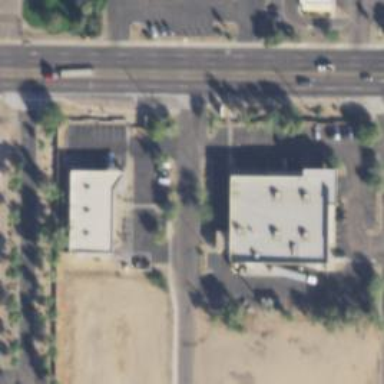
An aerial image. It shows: Pharmacy providing healthcare services.